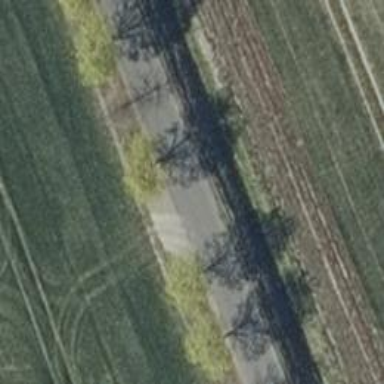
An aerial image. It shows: Row of deciduous broadleaved trees.